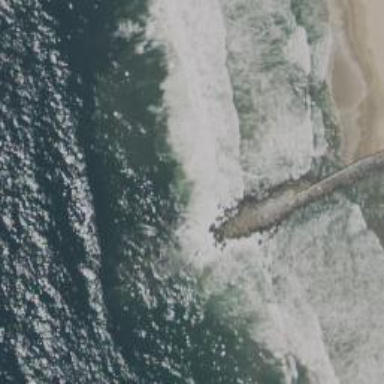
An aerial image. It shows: Breakwater structure.